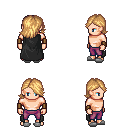
a pixel art fantasy rpg character, male body template, human, light skin, black cape, magenta pants, light blonde swoop hairstyle, leather bracers, white slippers, four views (front, back, left, right), 2x2 character sprite sheet, small pixel art, hard edges, no anti-aliasing